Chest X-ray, AP view. Patient: 50 years old, sex F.
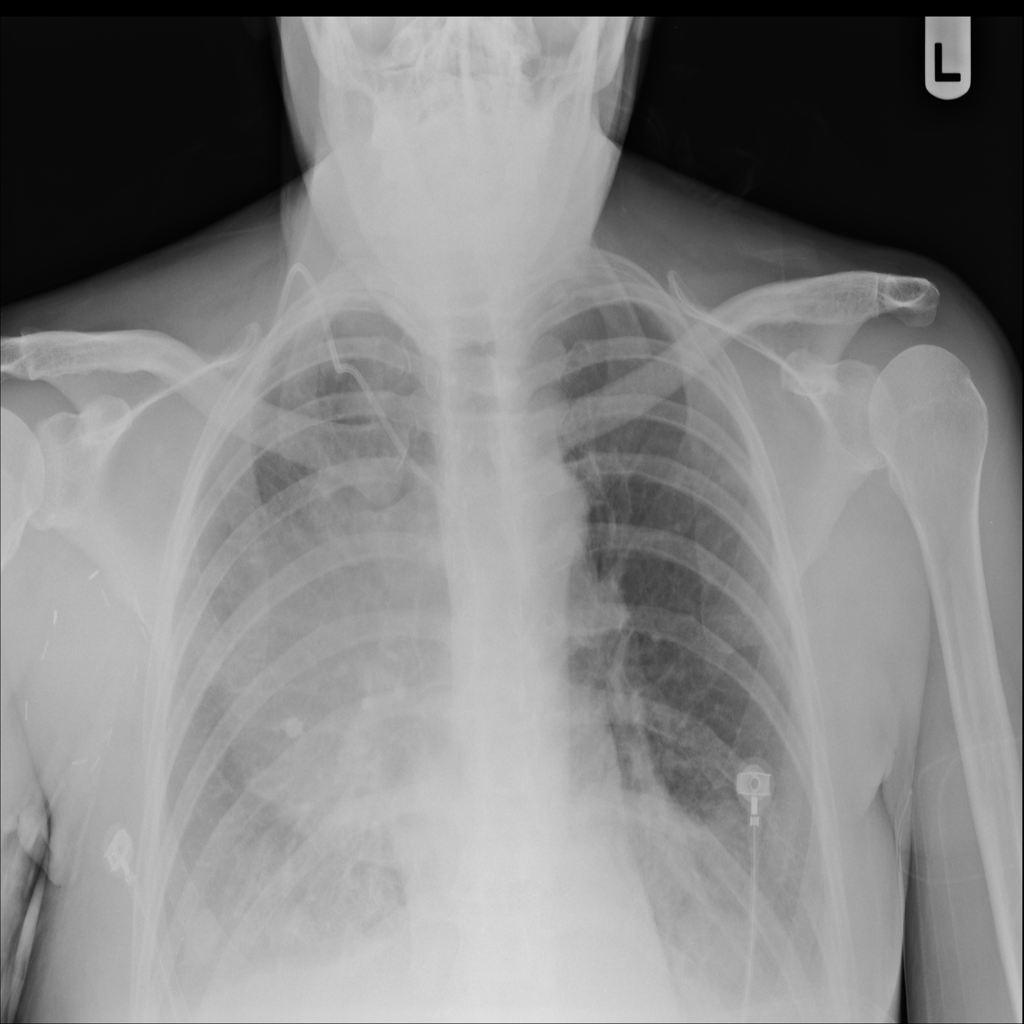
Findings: Effusion, Infiltration